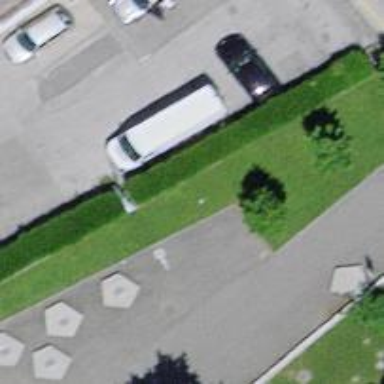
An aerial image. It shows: Hedge barrier.